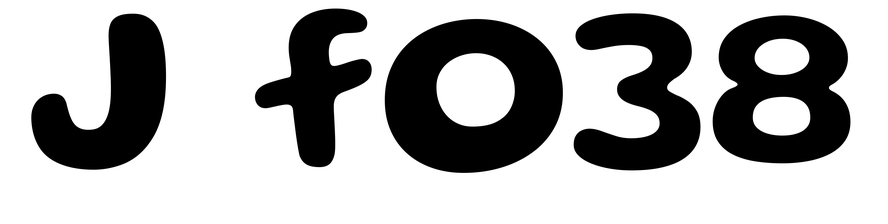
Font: Gluten_SemiBold